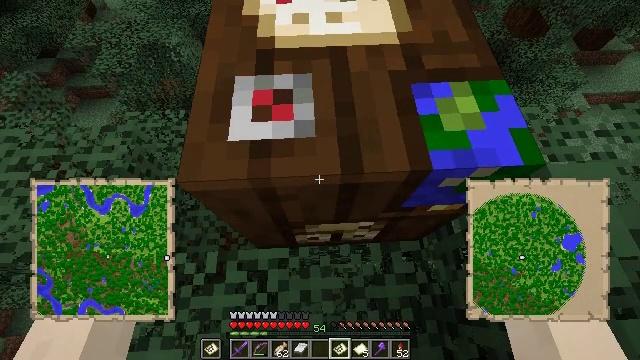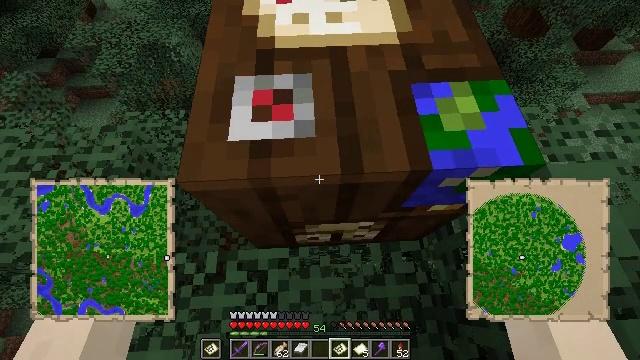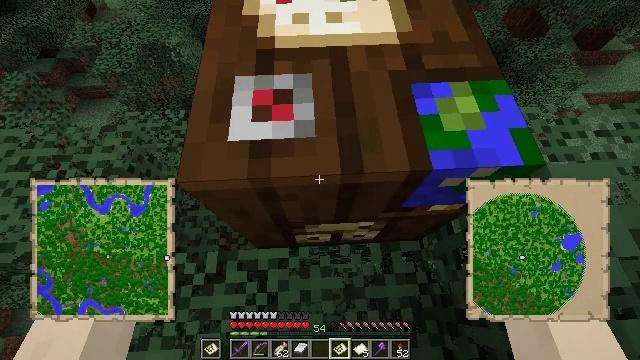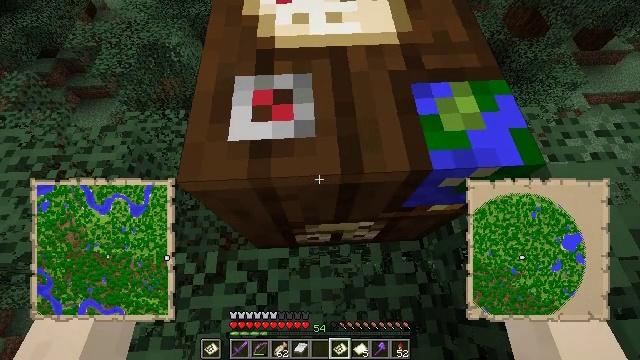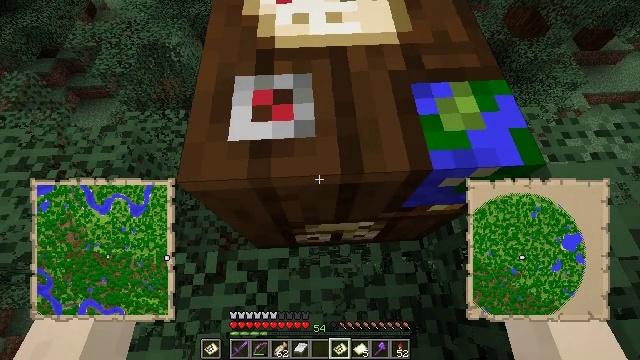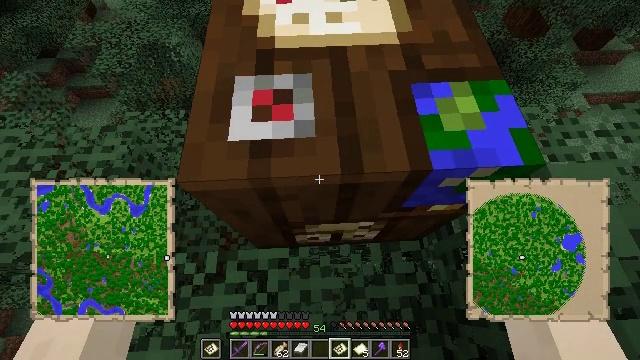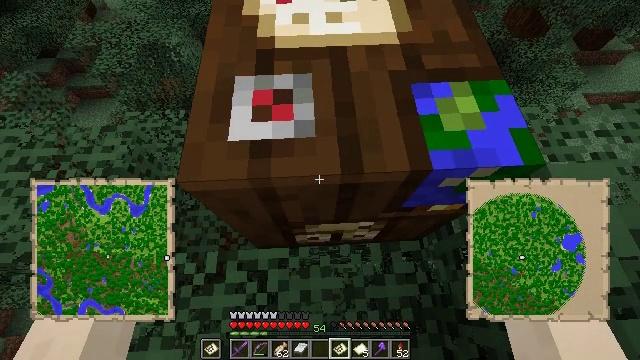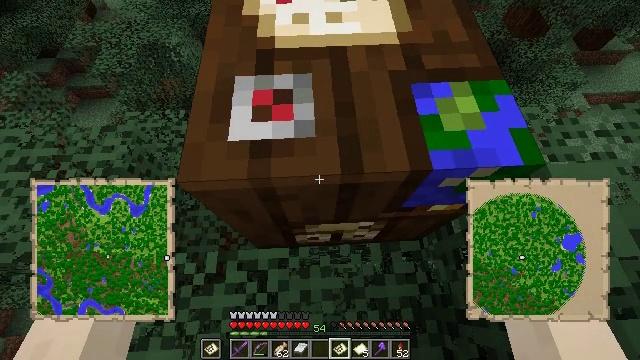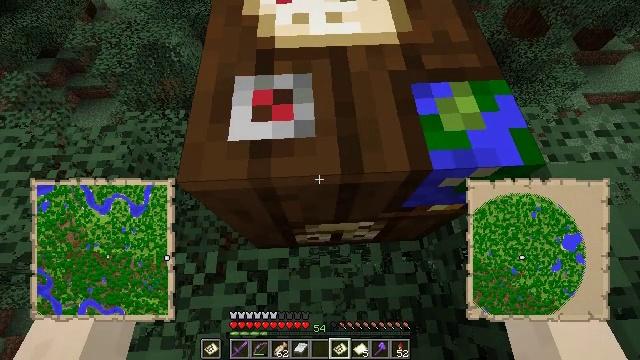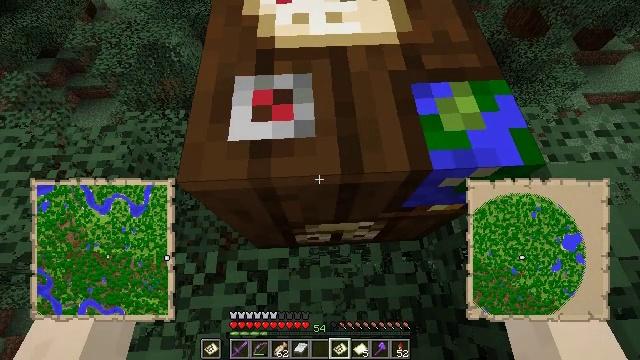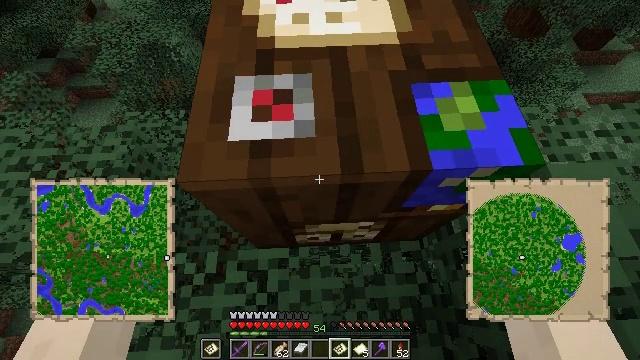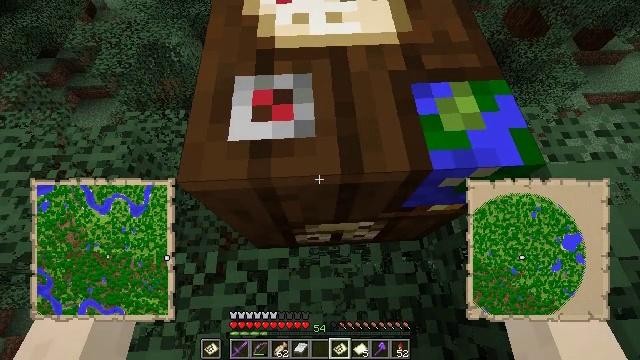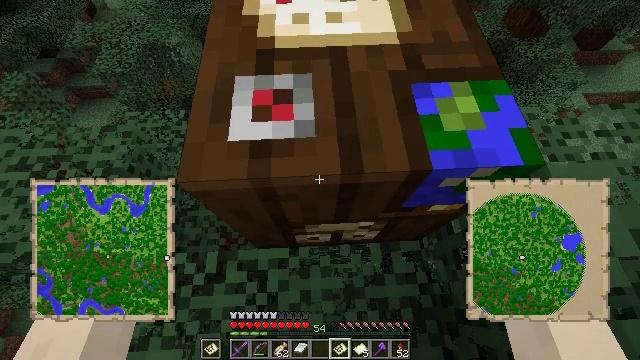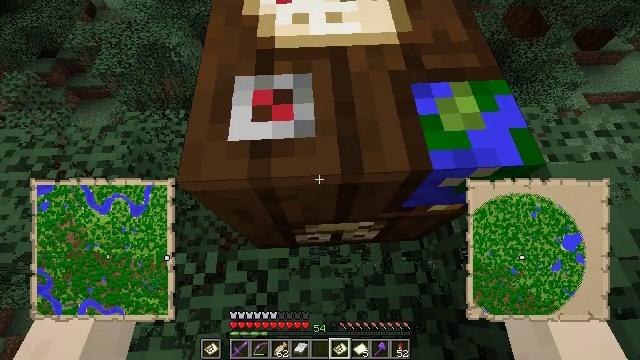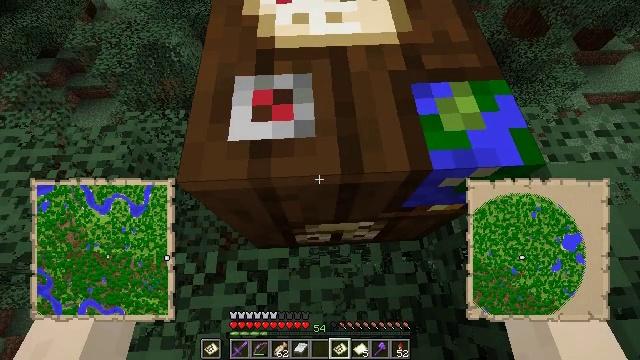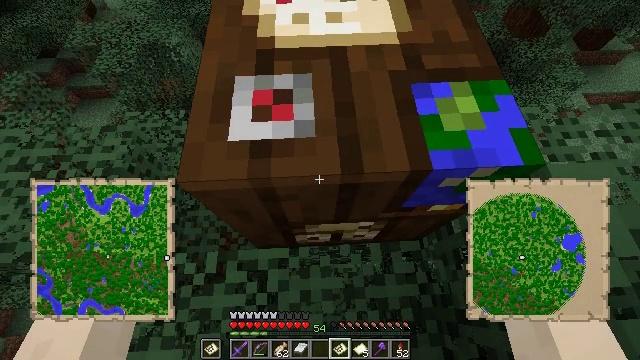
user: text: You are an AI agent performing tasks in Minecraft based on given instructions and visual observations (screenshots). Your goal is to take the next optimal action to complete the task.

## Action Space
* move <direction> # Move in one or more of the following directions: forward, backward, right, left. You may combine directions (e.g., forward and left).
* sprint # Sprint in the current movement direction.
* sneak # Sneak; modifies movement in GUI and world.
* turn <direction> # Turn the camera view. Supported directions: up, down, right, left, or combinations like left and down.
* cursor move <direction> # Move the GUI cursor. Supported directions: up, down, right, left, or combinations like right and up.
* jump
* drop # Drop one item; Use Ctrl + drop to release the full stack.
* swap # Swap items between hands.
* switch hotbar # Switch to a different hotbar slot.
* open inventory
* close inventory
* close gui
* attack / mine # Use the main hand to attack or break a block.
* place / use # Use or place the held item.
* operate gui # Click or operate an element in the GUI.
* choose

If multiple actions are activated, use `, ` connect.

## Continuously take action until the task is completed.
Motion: motion action
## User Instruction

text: Break the cartography table.
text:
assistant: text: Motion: no_op
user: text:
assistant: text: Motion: no_op
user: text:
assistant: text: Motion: no_op
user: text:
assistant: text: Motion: no_op
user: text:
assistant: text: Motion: no_op
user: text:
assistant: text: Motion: no_op
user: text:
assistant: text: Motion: no_op
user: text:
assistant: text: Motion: no_op
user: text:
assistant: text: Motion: no_op
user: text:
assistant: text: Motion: no_op
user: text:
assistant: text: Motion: no_op
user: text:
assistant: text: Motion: no_op
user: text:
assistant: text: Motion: no_op
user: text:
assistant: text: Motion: no_op
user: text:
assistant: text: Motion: no_op
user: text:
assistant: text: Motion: no_op
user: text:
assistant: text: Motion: no_op
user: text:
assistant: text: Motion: move forward, jump
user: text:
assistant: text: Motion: move forward, jump
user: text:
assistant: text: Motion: move forward, jump
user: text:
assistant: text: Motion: move forward
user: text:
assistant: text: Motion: move forward
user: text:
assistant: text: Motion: move forward
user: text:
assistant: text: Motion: move forward
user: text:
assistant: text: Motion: move forward
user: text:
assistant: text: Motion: no_op
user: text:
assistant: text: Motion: no_op
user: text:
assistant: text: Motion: no_op
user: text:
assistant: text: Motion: no_op
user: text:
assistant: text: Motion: no_op